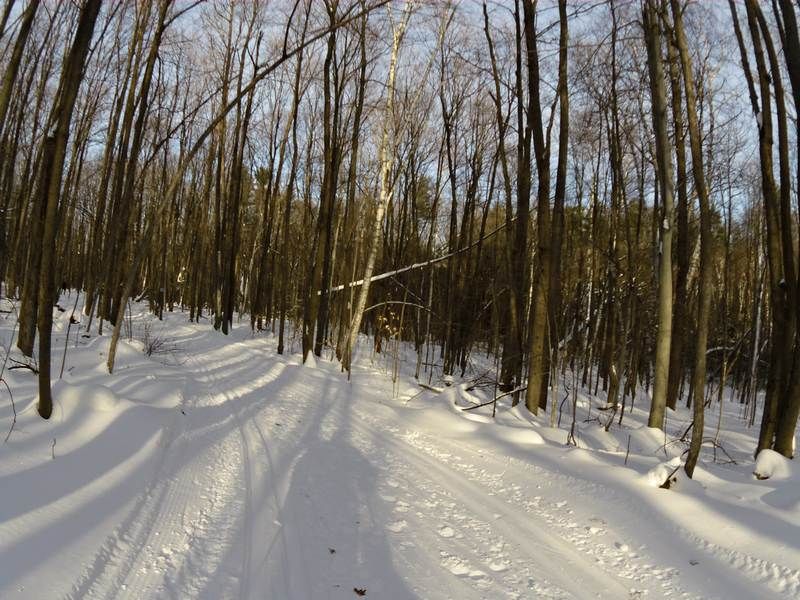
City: ottawa-gatineau